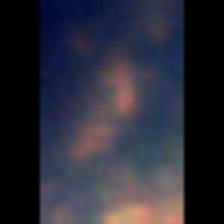
Taxon: Unknown_full_image
Group: Unknown